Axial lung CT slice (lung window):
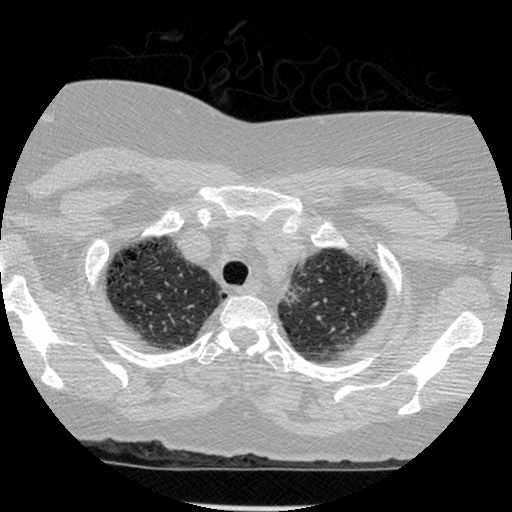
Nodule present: no